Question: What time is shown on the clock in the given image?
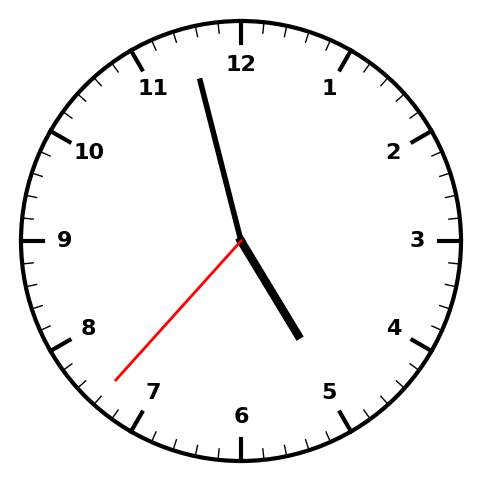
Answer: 04:57:37